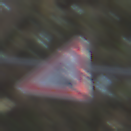
Verkehrszeichen: Arbeitsstelle
Umgebung: Outdoor, Suburban
Tageszeit: MorningAfternoon
Wetter: PartlyCloudy
Licht: Natural
Jahreszeit: NotSpecified
Kontrast: LowContrast